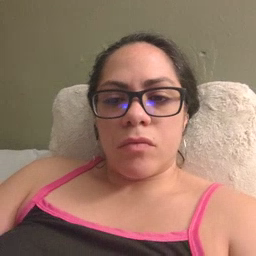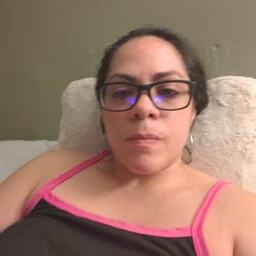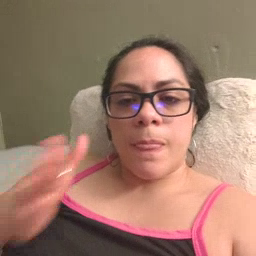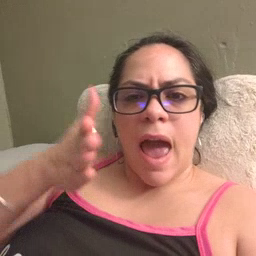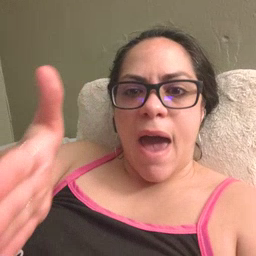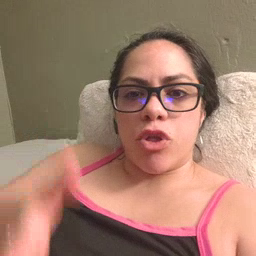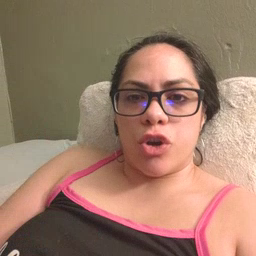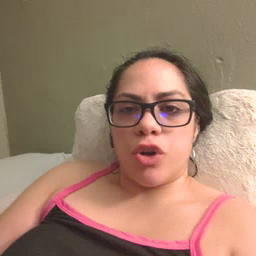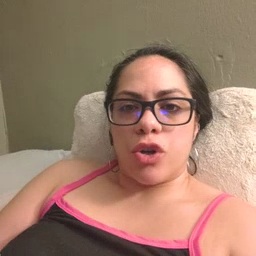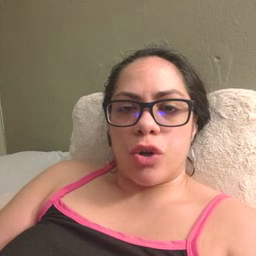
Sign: after